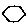
Label: hexagon